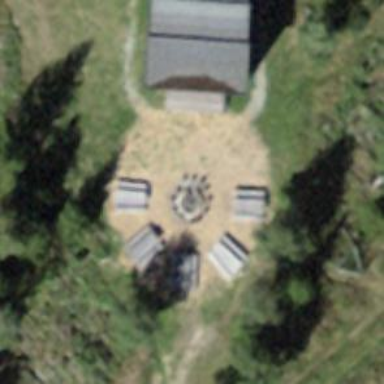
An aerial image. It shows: Picnic table located in leisure land area.